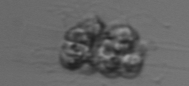
Label: Leptocylindrus_mediterraneus